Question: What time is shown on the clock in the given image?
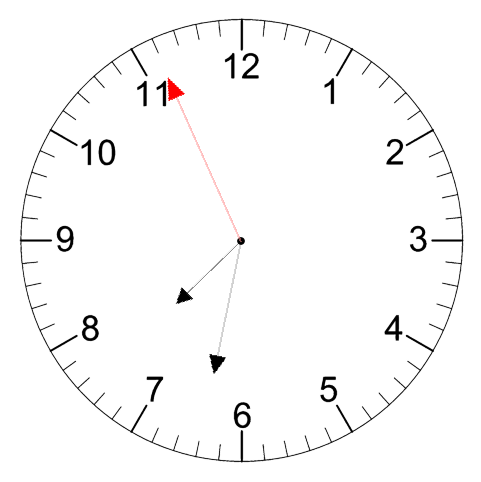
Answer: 07:31:56